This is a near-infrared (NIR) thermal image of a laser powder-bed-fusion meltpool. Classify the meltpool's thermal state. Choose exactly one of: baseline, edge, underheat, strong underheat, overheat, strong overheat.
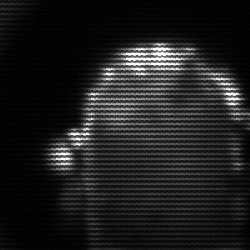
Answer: baseline